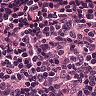
Metastatic tissue present: no